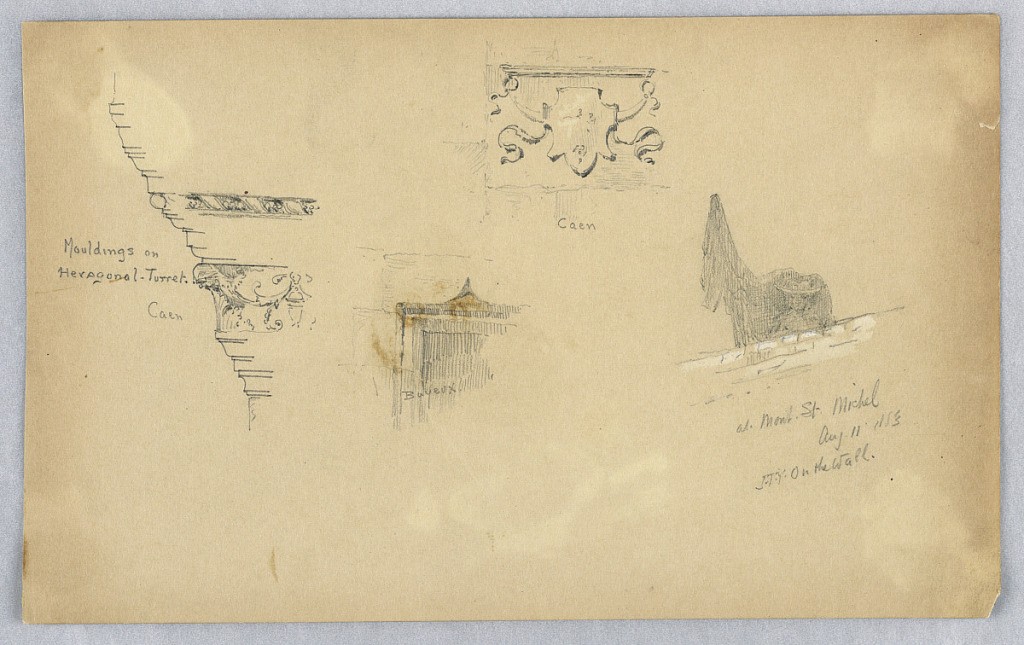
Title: Architectural Details
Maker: Arnold William Brunner, American, 1857–1925
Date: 1883
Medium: Graphite and white heightening on grey-brown paper
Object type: Drawing
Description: Details from Caen, Bayeux and Mont. St.Michel. Sketches of mouldings, turrets, and door corner.